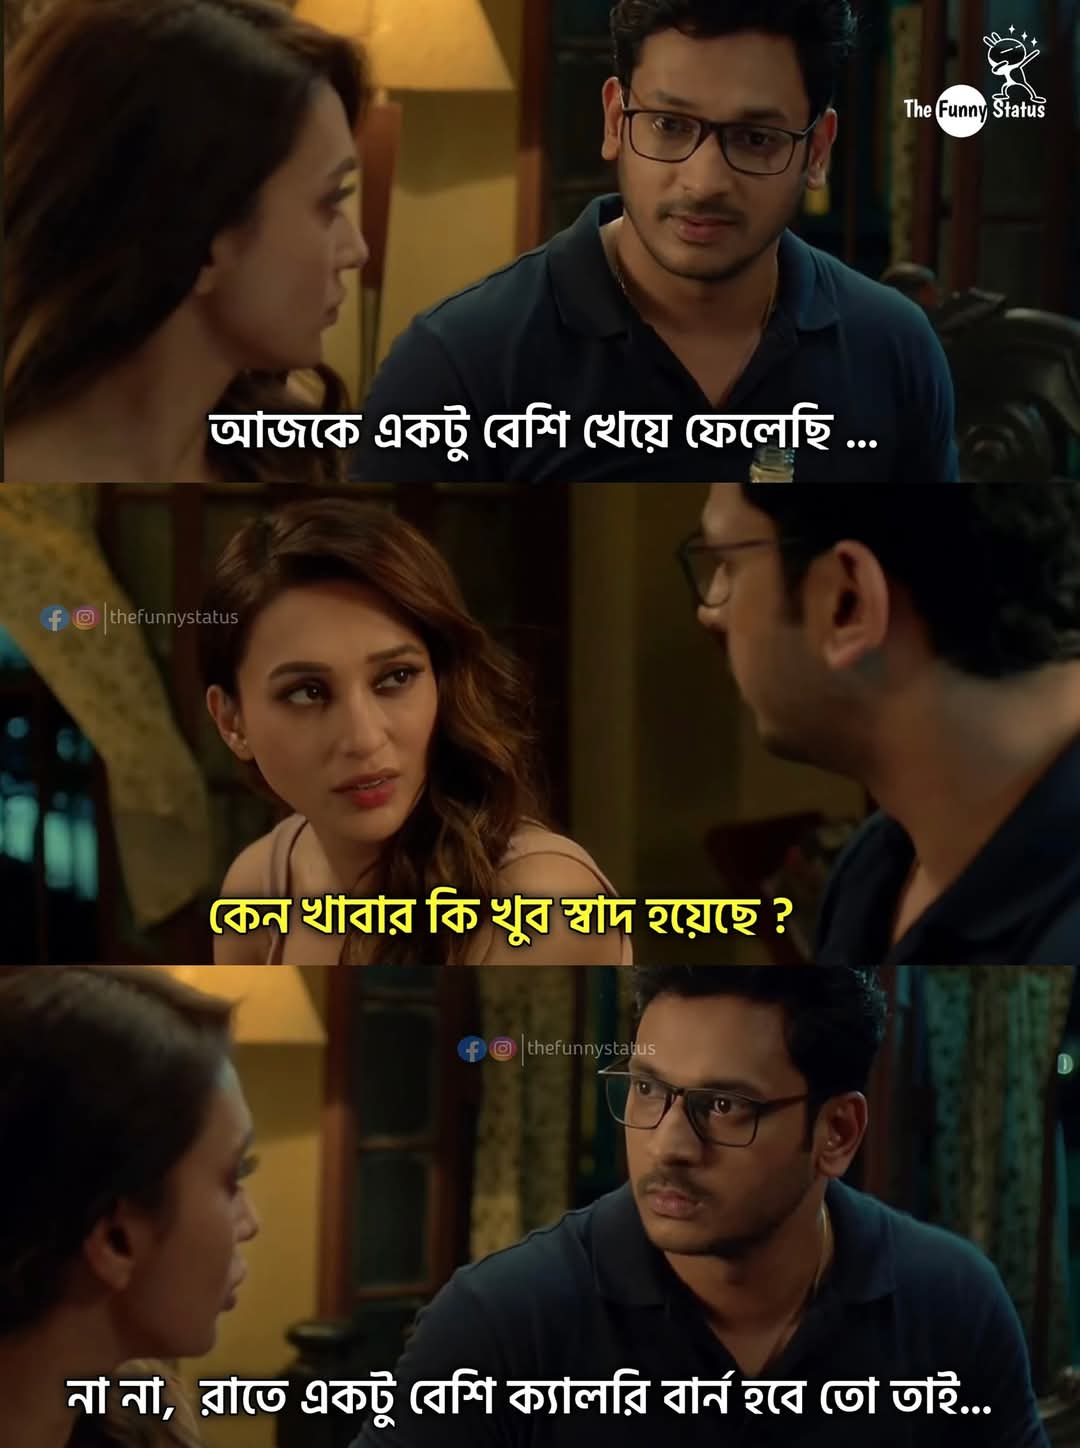
Text: আজকে একটু বেশি খেয়ে ফেলেছি ...
কেন খাবার কি খুব স্বাদ হয়েছে?
না না, রাতে একটু বেশি ক্যালরি বার্ন হবে তো তাই...
Label: Non Hate